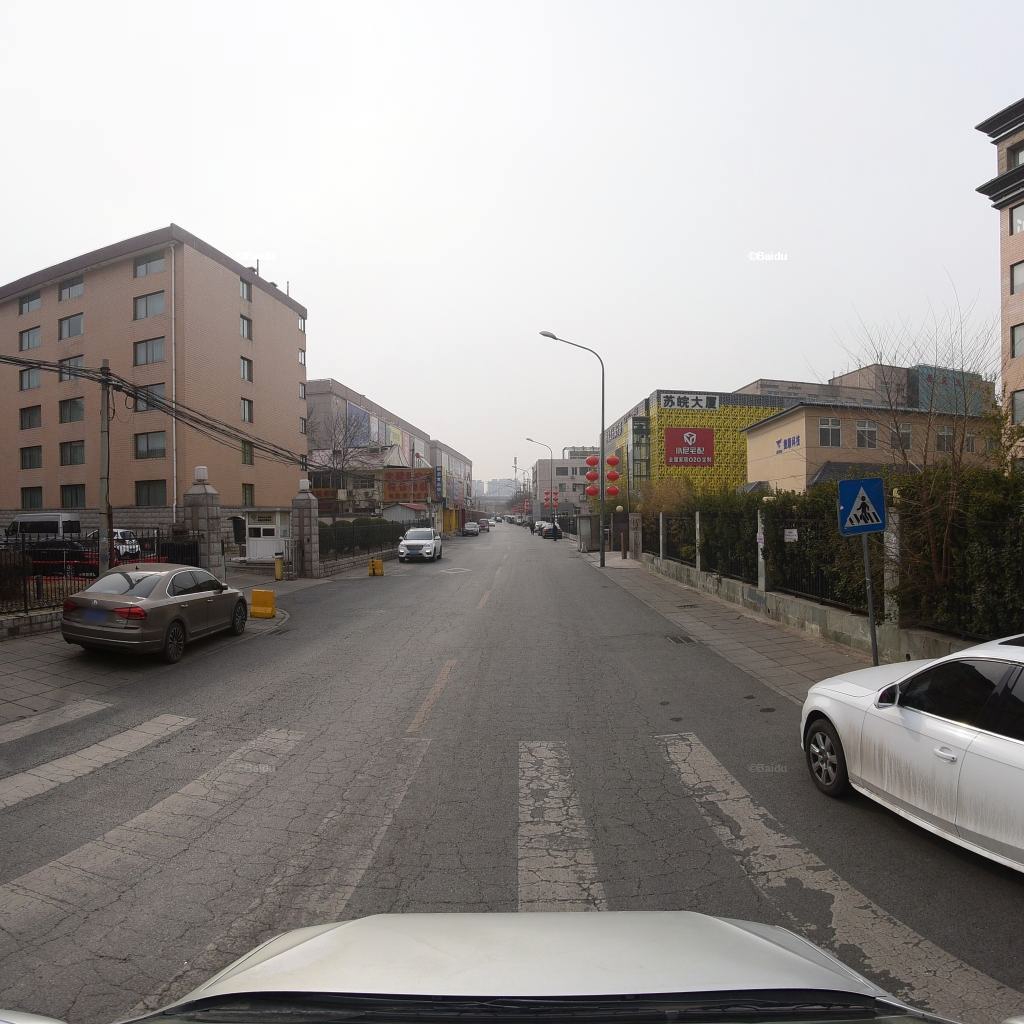
Region: Fengtai
Road damage annotations: alligator crack